Question: I want to implement section headers similar to the one used by pirate Bay

Basically a Listview like this:
header Name
list Item
list Item
list Item
list Item
header Name
list Item
list Item
list Item
Which is the best way to achieve this? I have read on section headers and merge adapters but they are not working to my needs...How would I achieve section headers
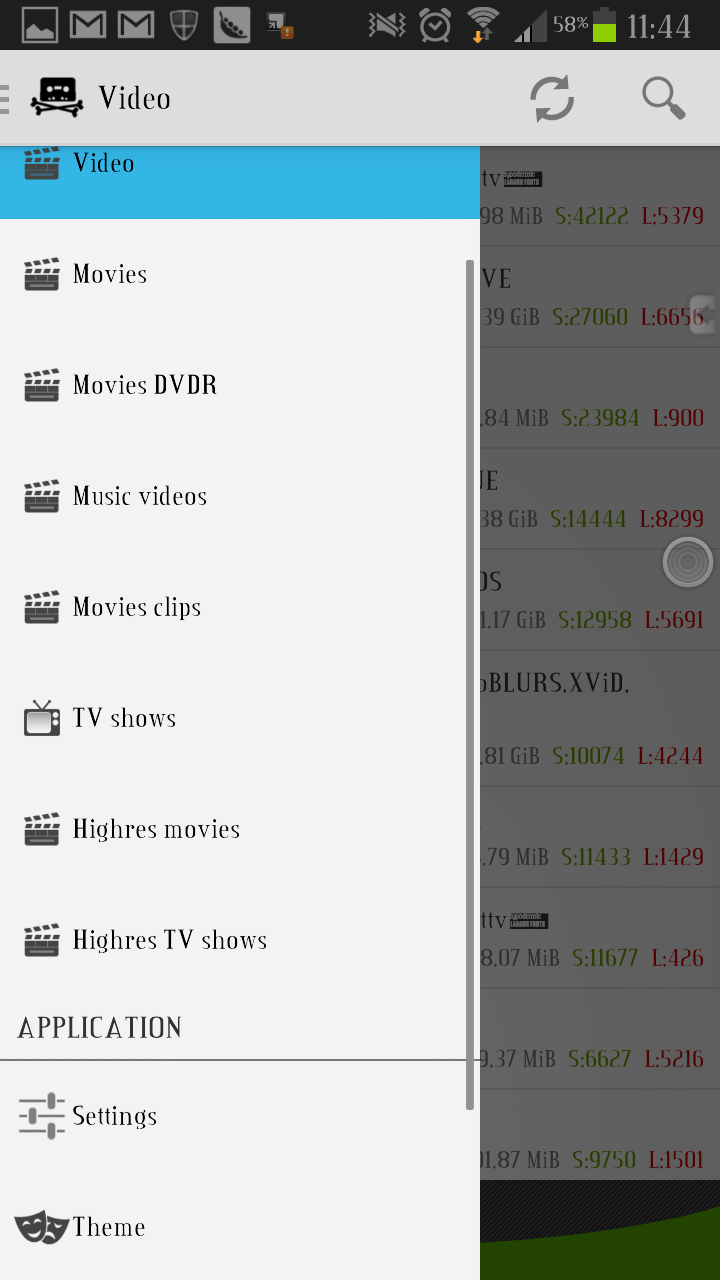
Answer: Here is how I solved it:
I taught my custom ListAdapter to return heading rows as well as detail rows ,this involves overriding methods getViewTypeCount() and getItemViewType() in your ListAdapter, plus I got getView() to know the difference between the row types. The following code should give you a hint..The code for ListViewAdapter (commented most parts)
'''
public class ListViewAdapter extends ArrayAdapter<ListViewItemModel> {
public ListViewAdapter(Context context) {
super(context, 0);
}
public void addHeader(int title) { //expects The Title for the header as an Arugment to it
add(new ListViewItemModel(title, -1, true));//add the object to the Bottom of the array
}
public void addItem(int title, int icon) {
add(new ListViewItemModel(title, icon, false));
}
public void addItem(ListViewItemModel itemModel) {
add(itemModel);
}
@Override
public int getViewTypeCount() { //Returns the number of types of Views that will be created by getView(int, View, ViewGroup).
return 2; //we will create 2 types of views
}
@Override
public int getItemViewType(int position) { //framework calls getItemViewType for row n, the row it is about to display.
//Get the type of View that will be created by getView(int, View, ViewGroup) for the specified item.
return getItem(position).isHeader ? 0 : 1; // get position passes (n) and accertain is its a header or not
}
@Override
public boolean isEnabled(int position) {
return !getItem(position).isHeader;
}
public static class ViewHolder {
public final TextView textHolder;
public final ImageView imageHolder;
public ViewHolder(TextView text1, ImageView image1) {
this.textHolder = text1;
this.imageHolder = image1;
}
}
public View getView(int position, View convertView, ViewGroup parent) {
//Abstract View --> Get a View that displays the data at the specified position in the data set.
ListViewItemModel item = getItem(position);
ViewHolder holder = null;
View view = convertView;
if (view == null) {
int layout = R.layout.list_view_row;
if (item.isHeader)
layout = R.layout.list_view_row_header;
view = LayoutInflater.from(getContext()).inflate(layout, null);
TextView text1 = (TextView) view.findViewById(R.id.menurow_title);
ImageView image1 = (ImageView) view.findViewById(R.id.menurow_icon);
view.setTag(new ViewHolder(text1, image1));
}
if (holder == null && view != null) {
Object tag = view.getTag();
if (tag instanceof ViewHolder) {
holder = (ViewHolder) tag;
}
}
if (item != null && holder != null) {
if (holder.textHolder != null)
holder.textHolder.setText(item.title);
if (holder.imageHolder != null) {
if (item.iconRes > 0) {
holder.imageHolder.setVisibility(View.VISIBLE);
holder.imageHolder.setImageResource(item.iconRes);
} else {
holder.imageHolder.setVisibility(View.GONE);
}
}
}
return view;
}
'''
}
And a Model for the ArrayAdapter to use
'''
public class ListViewItemModel {
public int title;
public int iconRes;
public boolean isHeader;
public ListViewItemModel(int title, int iconRes, boolean header) {
this.title = title;
this.iconRes = iconRes;
this.isHeader = header;
}
public ListViewItemModel(int title, int iconRes) {
this(title, iconRes, false);
}
'''
}
Now in the class that I will be using this custom listview in the navigation
'''
ListViewAdapter mAdapter = new ListViewAdapter(this);// Add First Header
mAdapter.addHeader(R.string.menu_data);
menu_One = getResources().getStringArray(R.array.menu_one); // Load list view data array strings
String[] menuOneIcons = getResources().getStringArray(R.array.menu_two_one);// Load list view image array strings
int oneIcons = 0;
for (String item : menuItemsData) { //enhanced For loop, iterate on elements from the collection named menuItemsData
int id_menu_one = getResources().getIdentifier(item, "string",this.getPackageName());
int id_menu_one_icons = getResources().getIdentifier(menuOneIcons[oneIcons], "drawable",this.getPackageName());
ListViewItemModel mItem = new ListViewItemModel(id_data_title,id_data_icon);
mAdapter.addItem(mItem);
oneIcons++;
}
// Add second header
mAdapter.addHeader(R.string.menu_two); //second Header here
menu_Two = getResources().getStringArray(R.array.menu_two);
String[] menuTwoIcons = getResources().getStringArray(R.array._menu_two_icons);
int twoIcons = 0;
for (String item : menu_Two) {
int id_menu_two = getResources().getIdentifier(item, "string",this.getPackageName());
int id_menu_two_icons = getResources().getIdentifier(enuTwoIcons[twoIcons], "drawable",this.getPackageName());
// creating drawer menu model
ListViewItemModel mItem = new ListViewItemModel(id_menu_two,id_menu_two_icons);
mAdapter.addItem(mItem);
twoIcons++;
}
'''